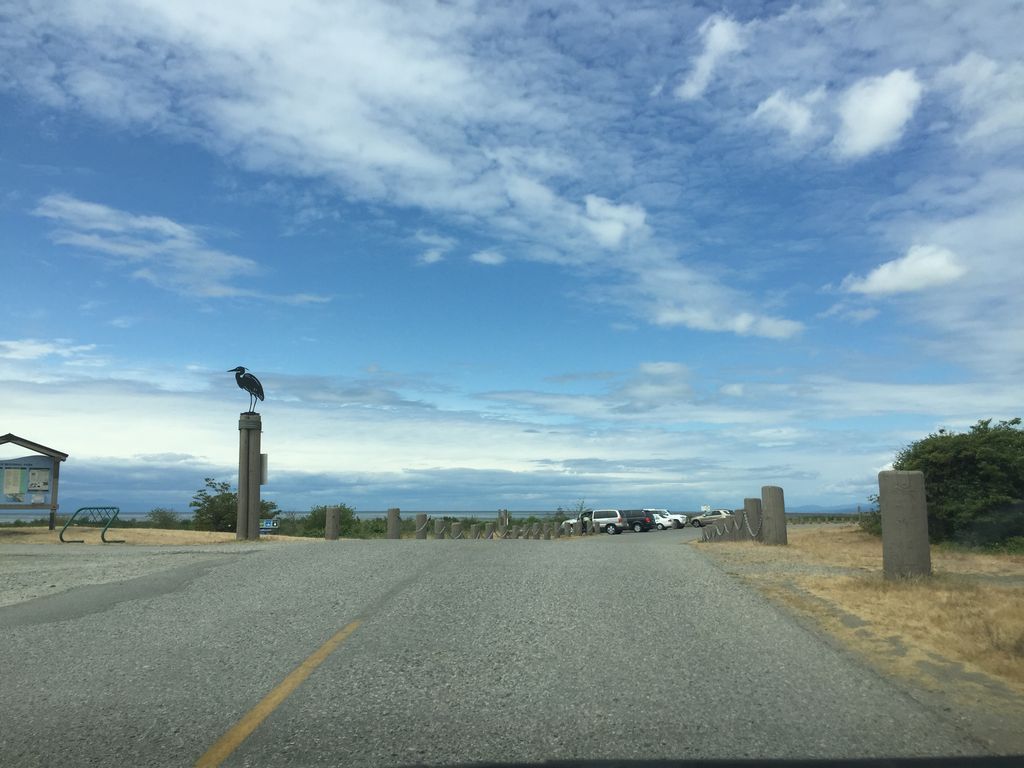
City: vancouver